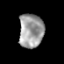
Tissue: prostate
Cell type: T cells
Senescence score: 0.3181
Nuclear area (px): 815
Mean DAPI intensity: 157.885